Field crop: maize
Growth stage: 1
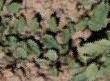
Species: convolvulus